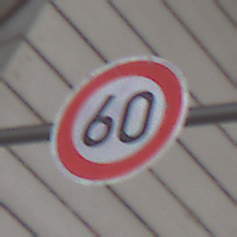
Verkehrszeichen: Geschwindigkeit60
Umgebung: Roofed, Urban
Tageszeit: MorningAfternoon
Wetter: PartlyCloudy
Licht: Natural
Jahreszeit: NotSpecified
Kontrast: MediumContrast